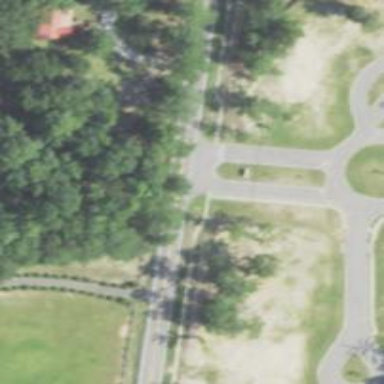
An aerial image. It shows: Asphalt road classified as tertiary.